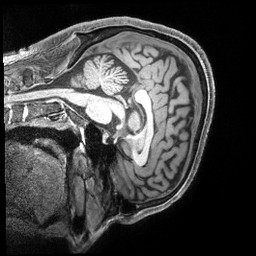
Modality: T1w
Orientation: sagittal
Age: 52
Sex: male
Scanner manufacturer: siemens
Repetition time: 2.4 s
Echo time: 0.00231 s